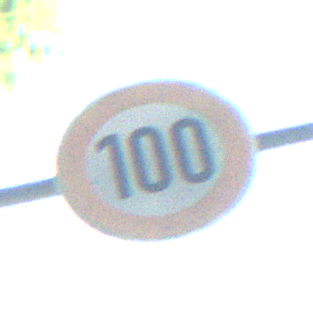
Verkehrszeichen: Geschwindigkeit100
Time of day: Midday
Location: Outdoor (Suburban)
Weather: Clear
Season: NotSpecified
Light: Natural